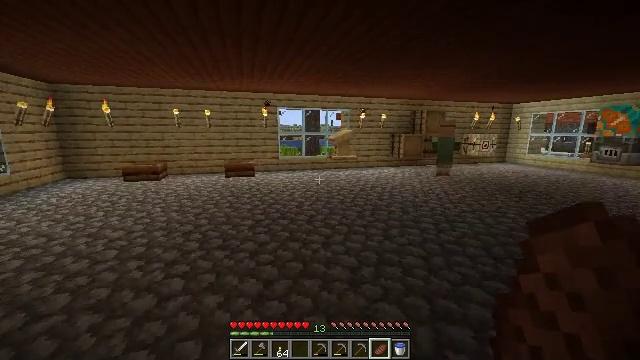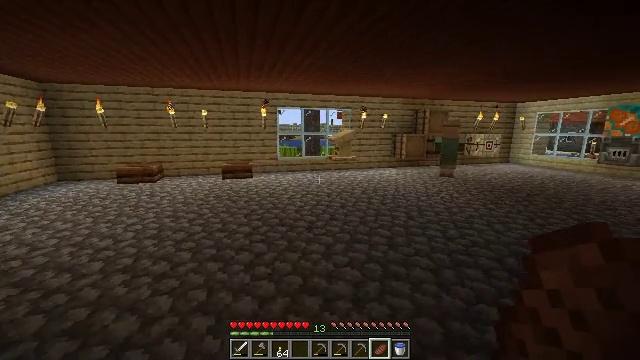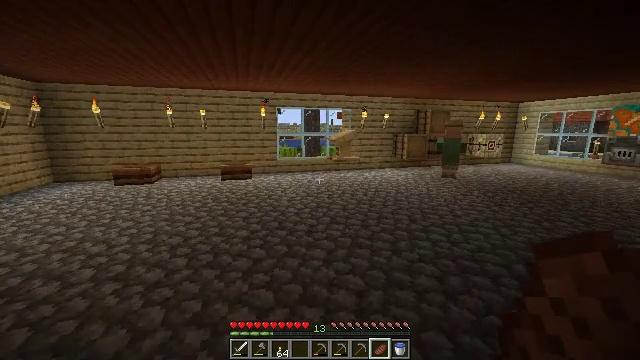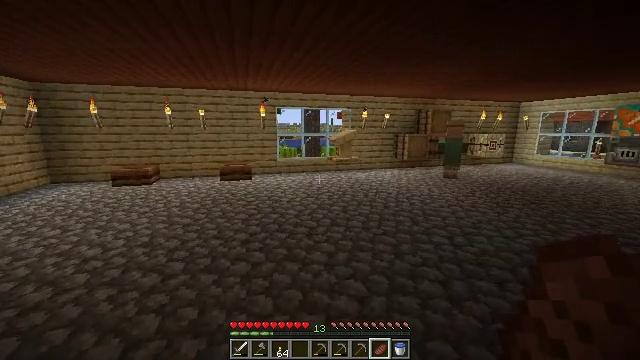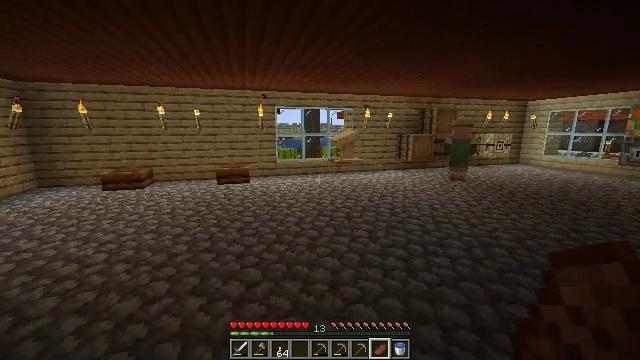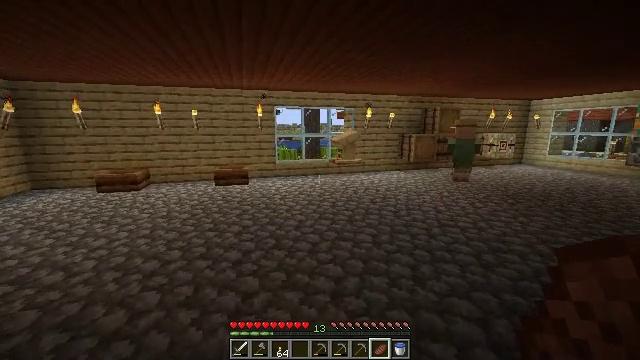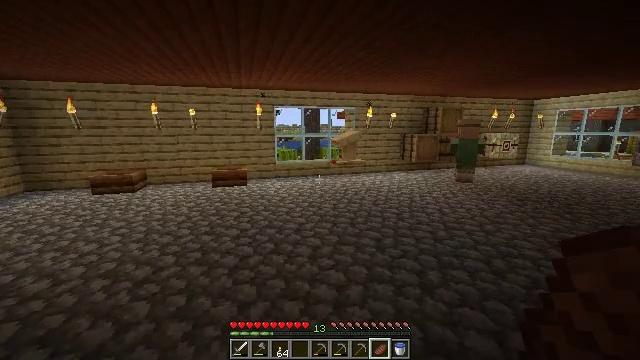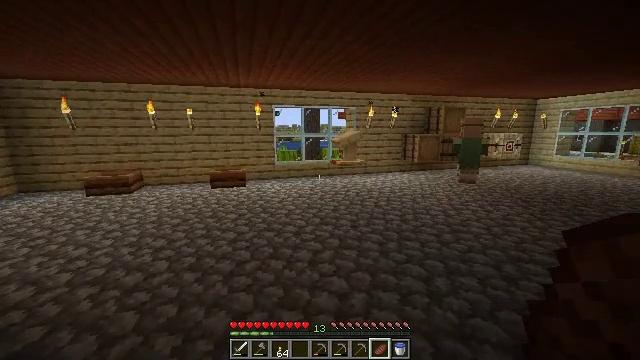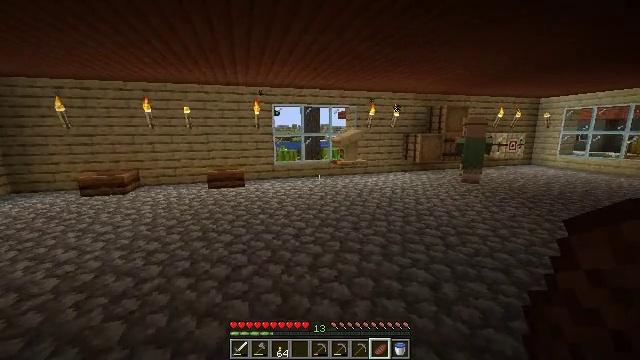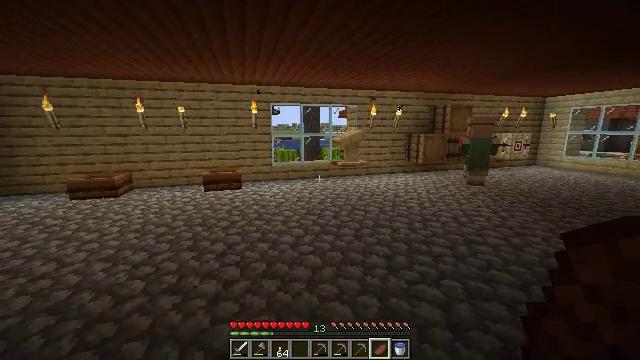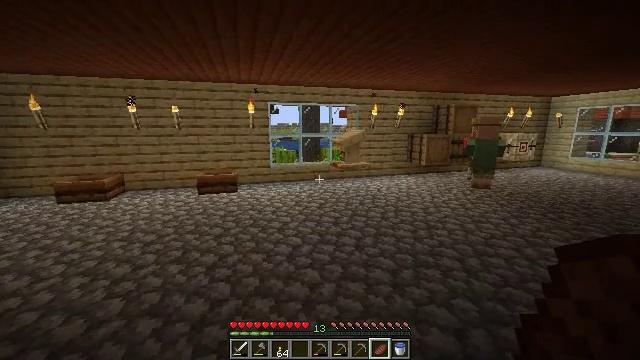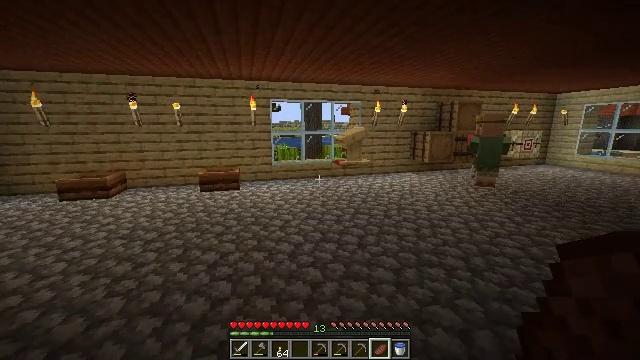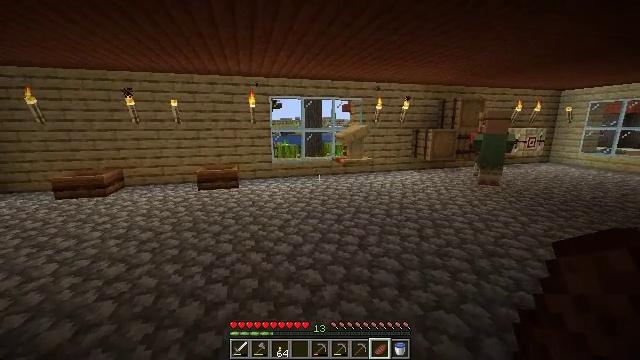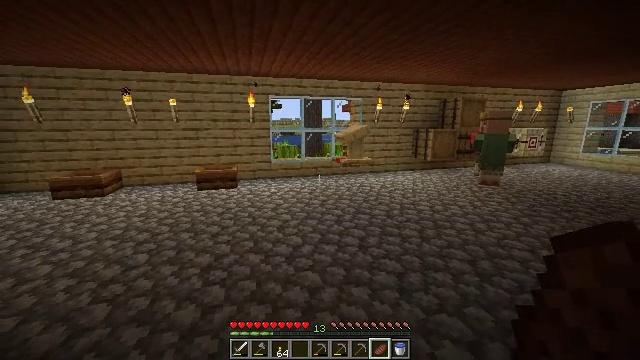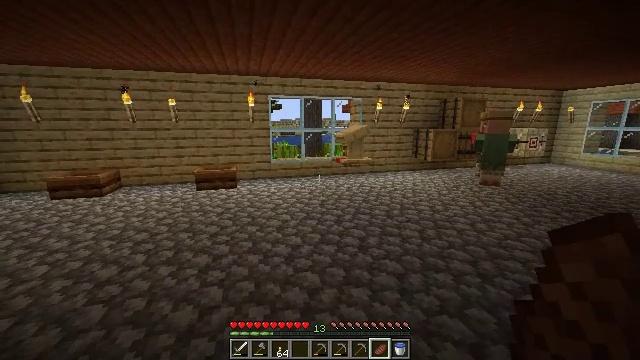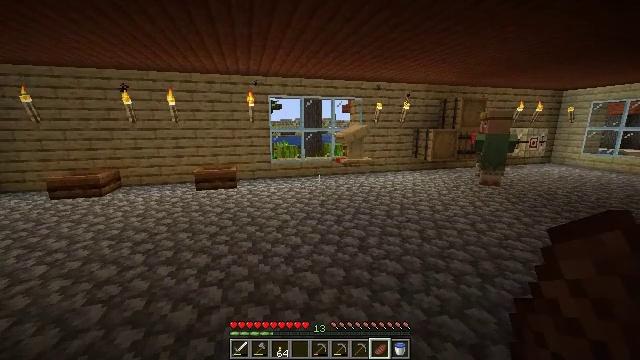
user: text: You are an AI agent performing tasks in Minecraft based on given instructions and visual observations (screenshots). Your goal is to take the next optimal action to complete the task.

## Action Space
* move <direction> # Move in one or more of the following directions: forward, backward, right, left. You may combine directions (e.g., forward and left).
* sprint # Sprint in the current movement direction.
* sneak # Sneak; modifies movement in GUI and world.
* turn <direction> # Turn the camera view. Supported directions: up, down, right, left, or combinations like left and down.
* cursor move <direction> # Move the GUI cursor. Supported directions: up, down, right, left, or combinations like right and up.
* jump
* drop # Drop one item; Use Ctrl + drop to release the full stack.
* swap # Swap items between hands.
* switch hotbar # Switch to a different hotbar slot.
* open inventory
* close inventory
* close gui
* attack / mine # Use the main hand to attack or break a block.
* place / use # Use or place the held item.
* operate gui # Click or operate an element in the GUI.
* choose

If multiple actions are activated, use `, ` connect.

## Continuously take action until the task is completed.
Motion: motion action
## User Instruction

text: Mine the cobblestone slab.
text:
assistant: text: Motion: move forward
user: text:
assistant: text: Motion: move forward
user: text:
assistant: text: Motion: move forward
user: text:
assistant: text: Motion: move forward
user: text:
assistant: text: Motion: move forward
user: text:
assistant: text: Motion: move forward
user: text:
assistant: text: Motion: move forward
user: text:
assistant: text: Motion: move forward
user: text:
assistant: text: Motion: move forward
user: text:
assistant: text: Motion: move forward
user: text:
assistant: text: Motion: no_op
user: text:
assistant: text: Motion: no_op
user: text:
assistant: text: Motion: no_op
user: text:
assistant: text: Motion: no_op
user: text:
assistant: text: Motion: no_op
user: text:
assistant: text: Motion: no_op
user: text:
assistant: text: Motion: no_op
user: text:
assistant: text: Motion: no_op
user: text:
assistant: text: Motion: no_op
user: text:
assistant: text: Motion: no_op
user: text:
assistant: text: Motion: no_op
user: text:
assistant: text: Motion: no_op
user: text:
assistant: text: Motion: no_op
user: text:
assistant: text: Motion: no_op
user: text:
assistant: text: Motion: no_op
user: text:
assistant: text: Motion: no_op
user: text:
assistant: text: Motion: no_op
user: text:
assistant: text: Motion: no_op
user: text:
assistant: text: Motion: no_op
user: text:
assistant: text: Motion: no_op